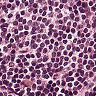
Metastatic tissue present: no